Question: I am developing in Xcode 5, and issue happens only in iOS versions below iOS 7. I have to keep status bar visible. I am using
'''
self.wantsFullScreenLayout= YES;
'''
But my view is still appearing beneath the status bar.

How can i fix this so the view is not covered by the status bar?
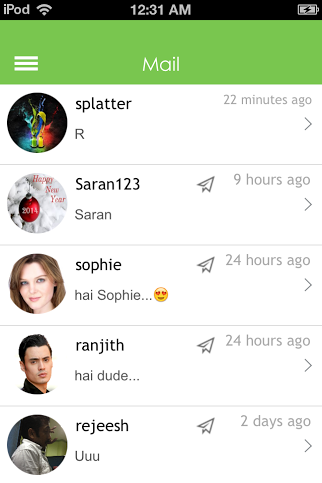
Answer: You need to set Delta of your UIViewController 's view.
Switch Story board to ios6.1 or later from utility area (1st item).
Then select view of your UIViewController and in size inspector menu in utility area there will be delta section below frame. There will be triangle before every delta. Change Triangle y to 64 (you should be on "ios6.1 or later" of your storyboard).
This means when storyboard is opened in ios7 then your UIViewController's view will start from 64 automatically . 64 is UINavigationbar height + UIStatusbar height.
If your UIViewController dont have UINavigationBar then Delta y = 20,(you should be on "ios6.1 or later" of your storyboard).
Once you change delta's in one ios it will automatically change its opposite.
If you need help on Deltas visit : <URL>